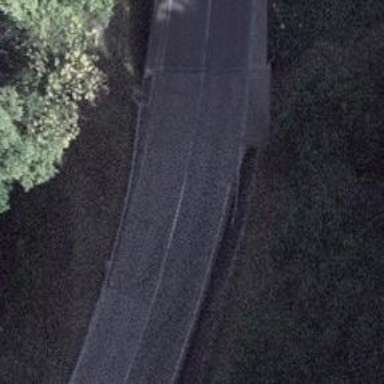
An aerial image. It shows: Asphalt road classified as tertiary.